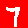
Digit: 7